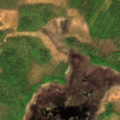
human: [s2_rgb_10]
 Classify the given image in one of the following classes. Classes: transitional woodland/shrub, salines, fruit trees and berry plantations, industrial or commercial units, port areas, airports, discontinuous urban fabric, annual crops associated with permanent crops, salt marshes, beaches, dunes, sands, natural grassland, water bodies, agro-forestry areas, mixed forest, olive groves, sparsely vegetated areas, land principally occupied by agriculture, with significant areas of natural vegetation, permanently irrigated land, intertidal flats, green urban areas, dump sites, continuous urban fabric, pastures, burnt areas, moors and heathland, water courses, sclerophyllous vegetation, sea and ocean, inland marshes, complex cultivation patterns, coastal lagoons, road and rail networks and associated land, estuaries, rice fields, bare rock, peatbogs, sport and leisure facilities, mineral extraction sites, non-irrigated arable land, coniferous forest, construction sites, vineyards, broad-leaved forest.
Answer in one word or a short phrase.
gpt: mixed forest, transitional woodland/shrub, peatbogs